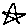
Label: star